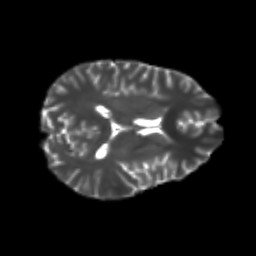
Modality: T2w
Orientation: axial
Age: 22
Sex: male
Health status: healthy
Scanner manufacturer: philips
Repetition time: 7.478 s
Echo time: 0.08753 s